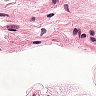
Metastatic tissue present: no